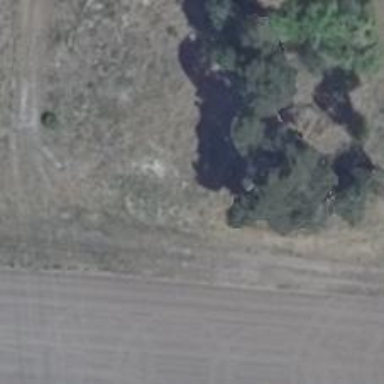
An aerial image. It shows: Hunting stand.